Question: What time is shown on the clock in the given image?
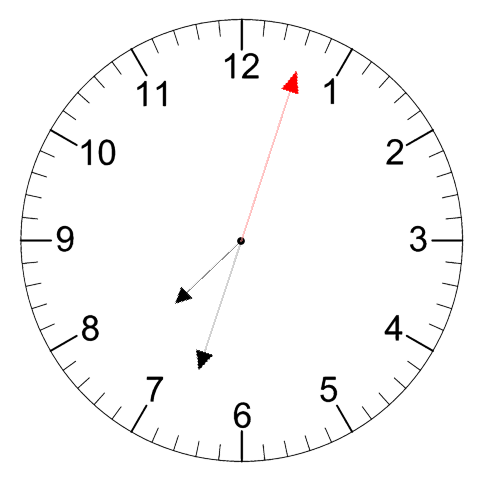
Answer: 07:33:03